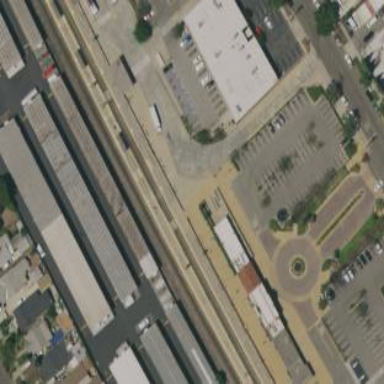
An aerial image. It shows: Platform for public transport at railway station.